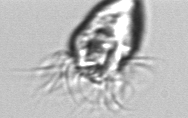
Label: Strombidium_morphotype1